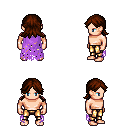
a pixel art fantasy rpg character, male body template, human, light skin, maroon tattered cape, gold greaves, brown loose hair, four views (front, back, left, right), 2x2 character sprite sheet, small pixel art, hard edges, no anti-aliasing